Field crop: maize
Growth stage: 2
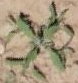
Species: atriplex